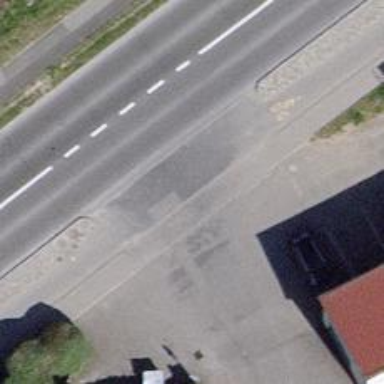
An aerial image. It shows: Asphalt cycleway with asphalt sidewalk.